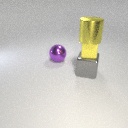
large yellow metal cylinder above large gray metal cube